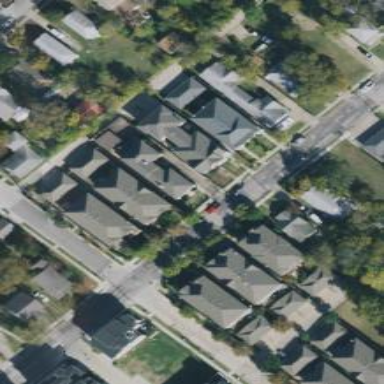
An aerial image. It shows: Residential road with separate sidewalk.